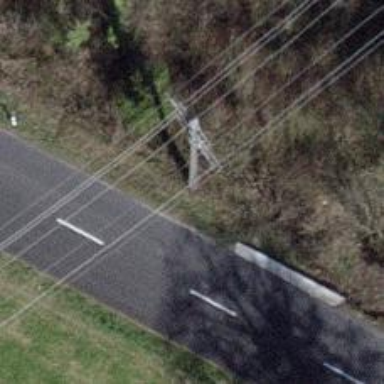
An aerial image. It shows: Power line is depicted.